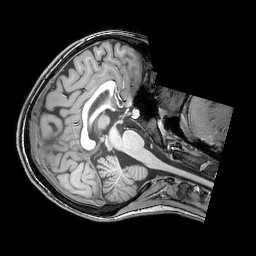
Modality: T1w
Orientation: axial